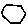
Label: hexagon